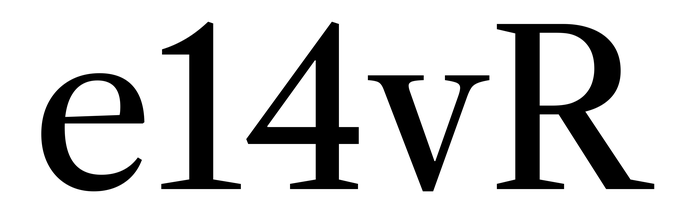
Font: LibreCaslonText_Regular